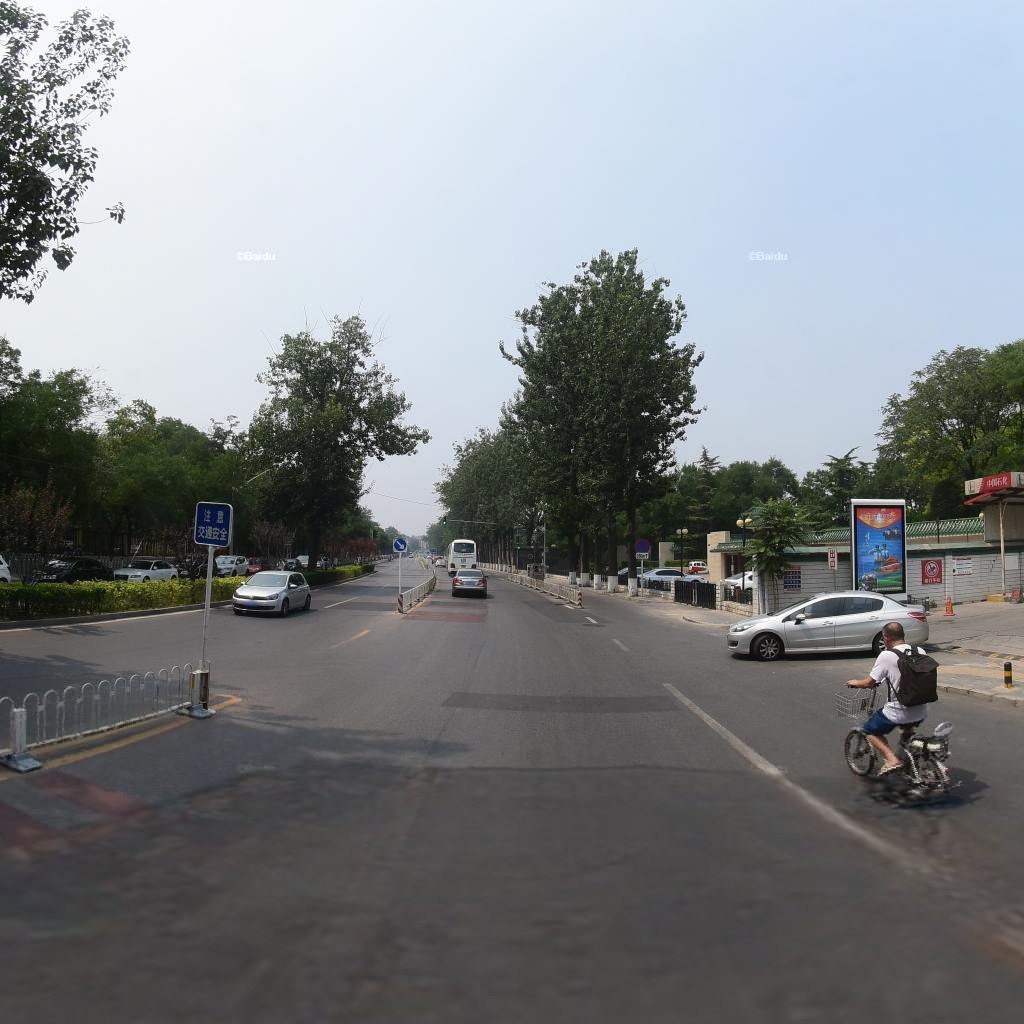
Region: Dongcheng
Road damage annotations: longitudinal crack